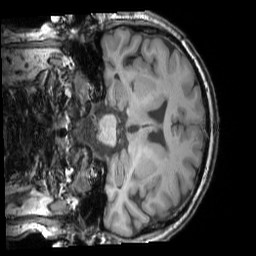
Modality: T1w
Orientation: coronal
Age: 74
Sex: male
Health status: ill
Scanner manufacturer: siemens
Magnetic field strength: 3 T
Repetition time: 1.75 s
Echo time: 0.00418 s